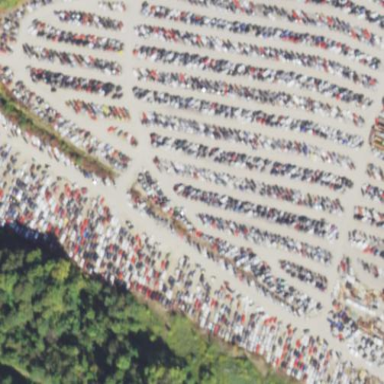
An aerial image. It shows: Industrial area designated for auto wrecking.